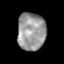
Tissue: prostate
Cell type: T cells
Senescence score: 0.3327
Nuclear area (px): 1033
Mean DAPI intensity: 152.986